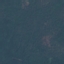
Land use / land cover: Forest